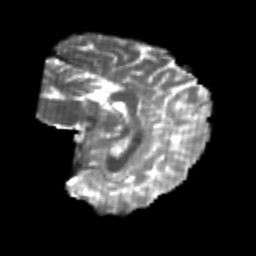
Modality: T2w
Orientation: sagittal
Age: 26
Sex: female
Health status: healthy
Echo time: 0.074 s